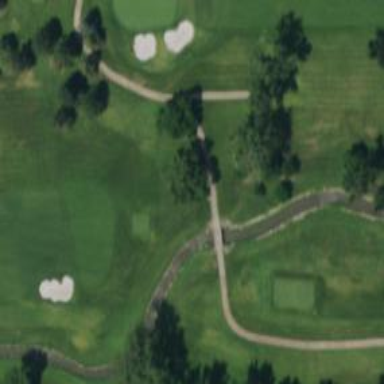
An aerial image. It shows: Path on bridge designated as golf cart path.